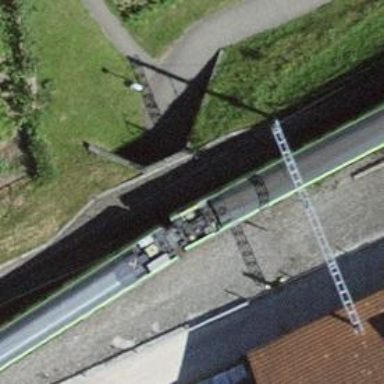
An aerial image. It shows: Single railway track with electrified contact line.